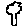
Label: tree